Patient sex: F
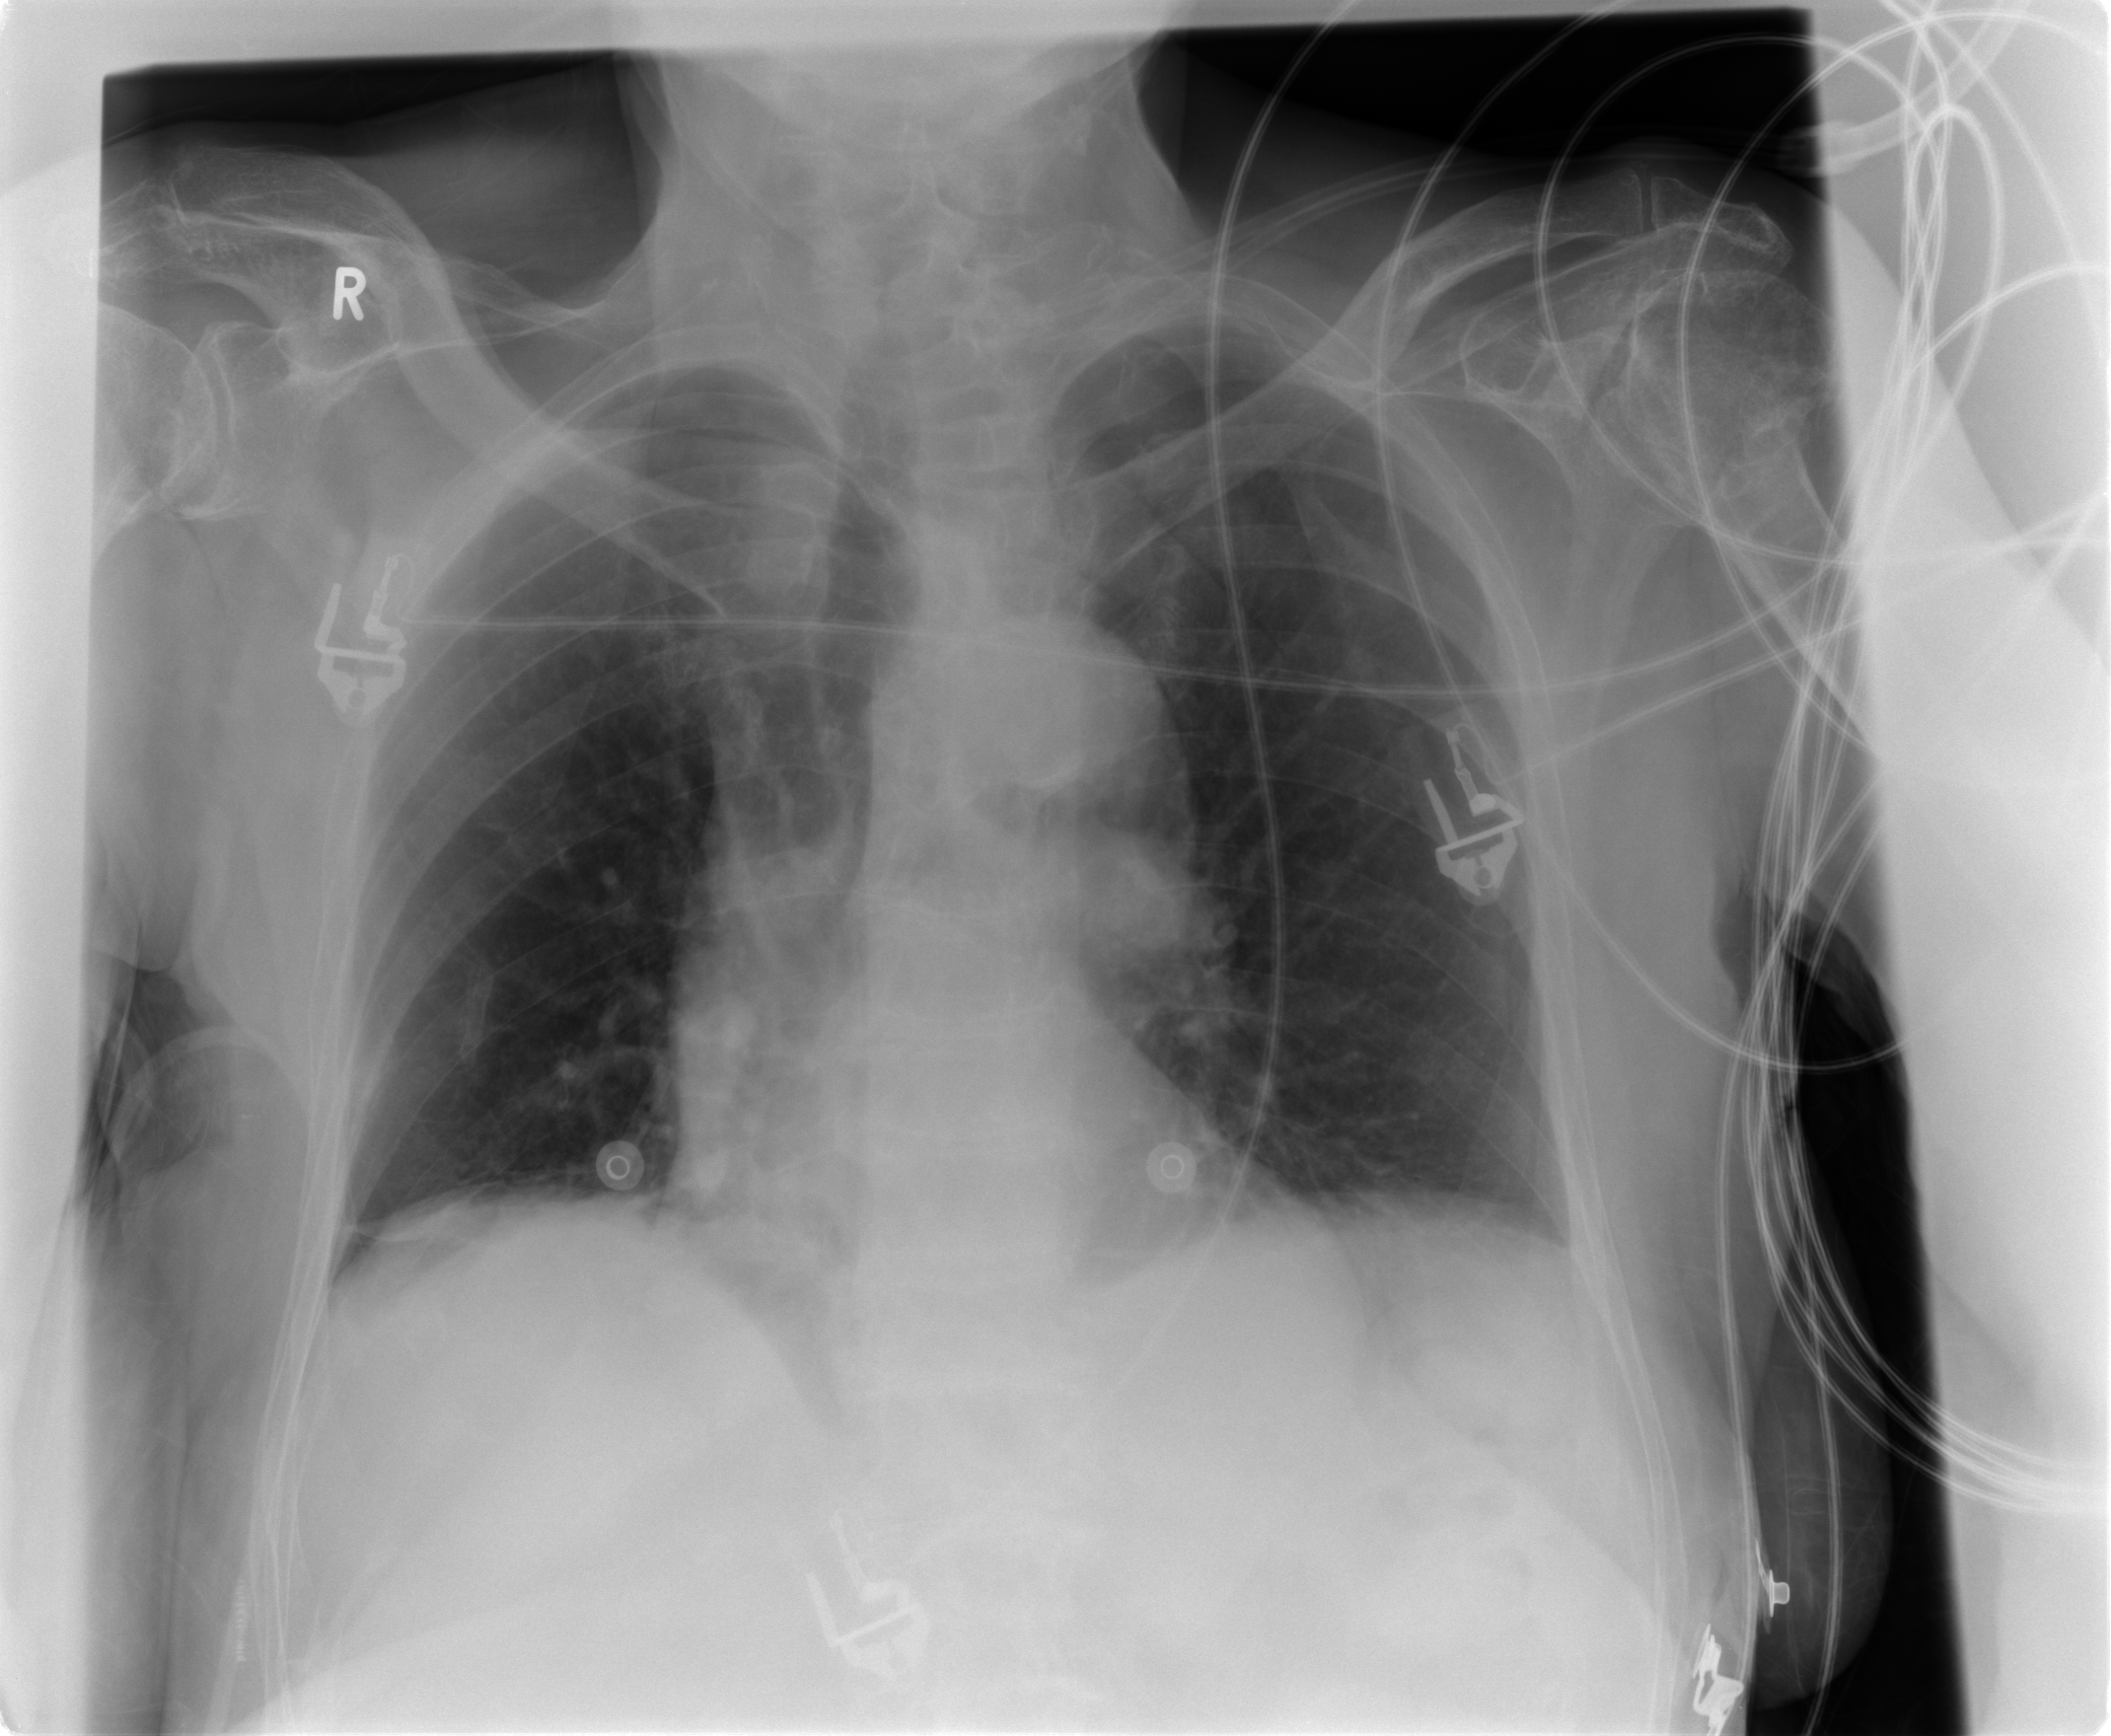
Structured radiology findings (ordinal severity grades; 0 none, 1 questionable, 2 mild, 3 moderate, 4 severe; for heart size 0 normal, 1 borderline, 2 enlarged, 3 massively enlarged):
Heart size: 0
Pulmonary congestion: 0
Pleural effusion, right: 0
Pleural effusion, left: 0
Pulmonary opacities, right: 0
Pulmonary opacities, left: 0
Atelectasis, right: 3
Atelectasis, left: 3